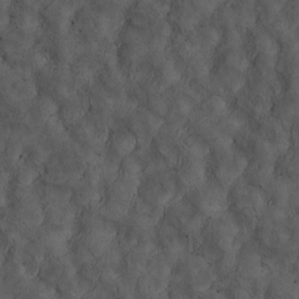
Label: non_frost